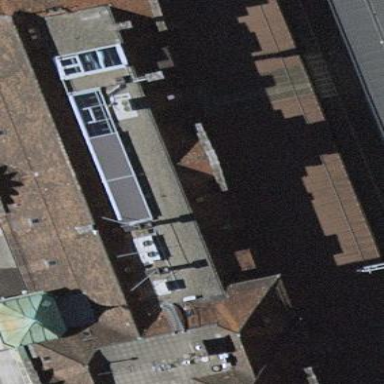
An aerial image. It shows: Train station building.